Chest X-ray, PA view. Patient: 37 years old, sex M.
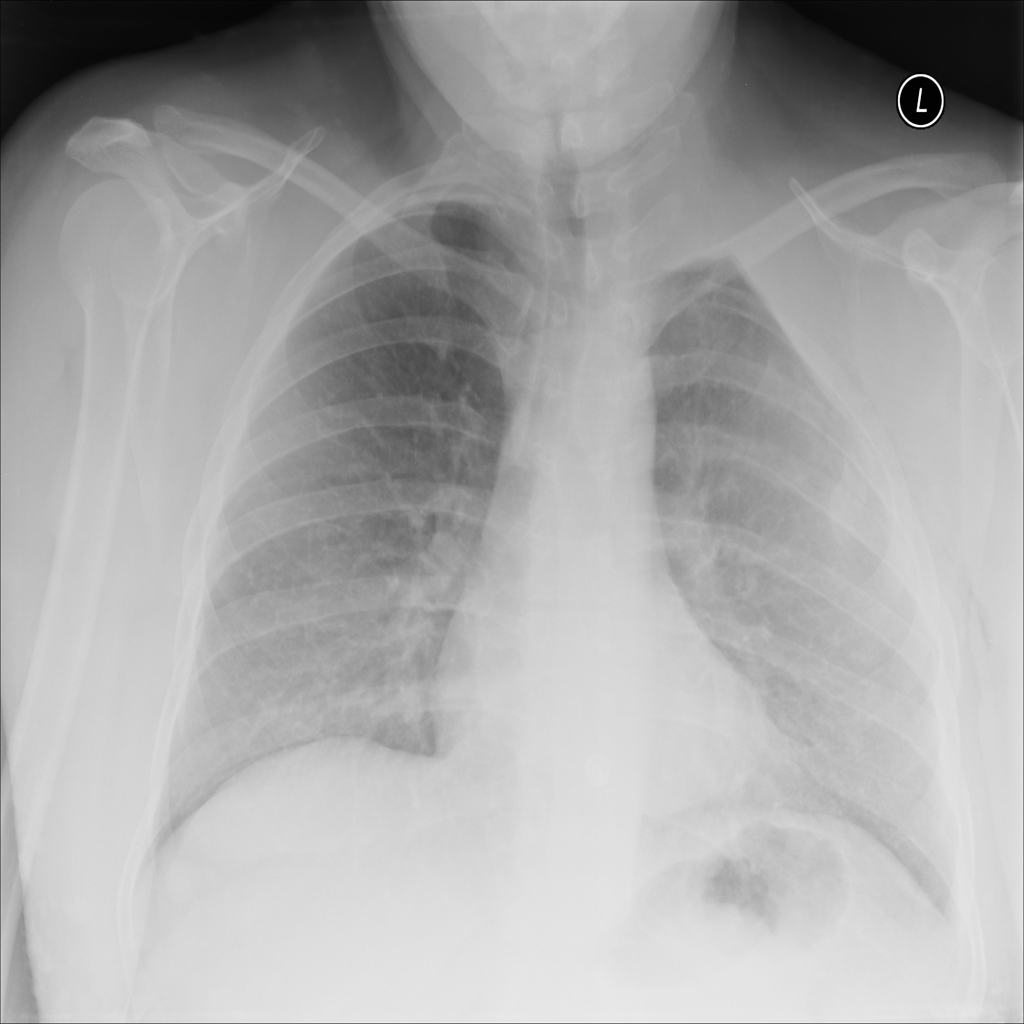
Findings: Emphysema